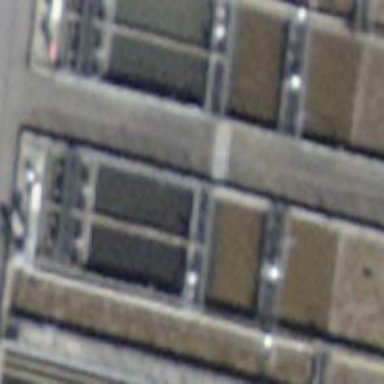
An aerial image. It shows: Image of wastewater.